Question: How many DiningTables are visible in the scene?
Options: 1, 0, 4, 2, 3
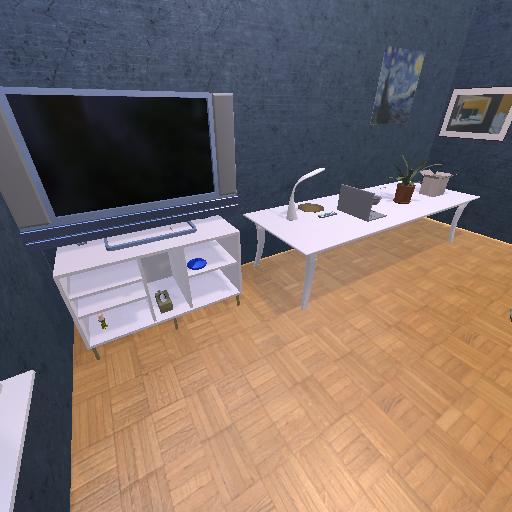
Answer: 1